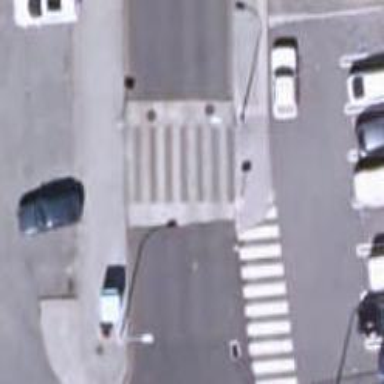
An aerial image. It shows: Uncontrolled crossing on the road.